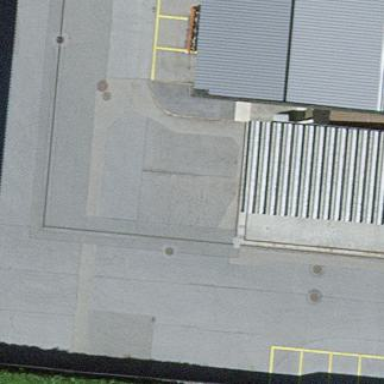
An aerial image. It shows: View of roof of building.